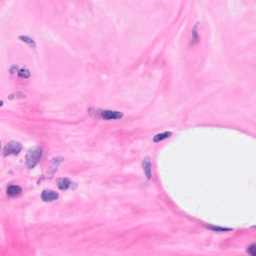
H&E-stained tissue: Breast